Aerial crown-view tile of a tropical tree (Barro Colorado Island, Panama), acquired 20250124:
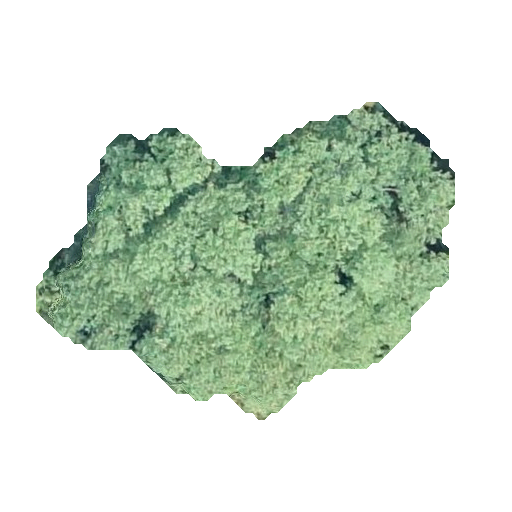
Species: Hieronyma alchorneoides
GBIF accepted scientific name: Hieronyma alchorneoides
Crown area: 129.735 m²